Question: I am looking to learn a new language, , but I experience some difficulties with 20.03 (CB). I am currently running CB on my DELL XPS 13-9360 with Linux, 20.04.1 LTS. I installed CB with the instructions on this site: <URL> using 'sudo apt install codeblocks codeblocks-contrib'.
Now, I create a new project on CB, keeping the default options (with GNU GCC Compiler), but when I try to build the main.cpp file (), there is this error message:
obj/Debug/main.o: no such file or directory
error: no input files.

You can also see the properties of my project for Debug and advanced options:
<URL>
<URL>
Here is my installed packages list (got it with 'dpkg --list | grep c++'):
<URL>
Thanks already for any help you could bring me, and let me know if there is some missing information that you need to help me.
L.R.
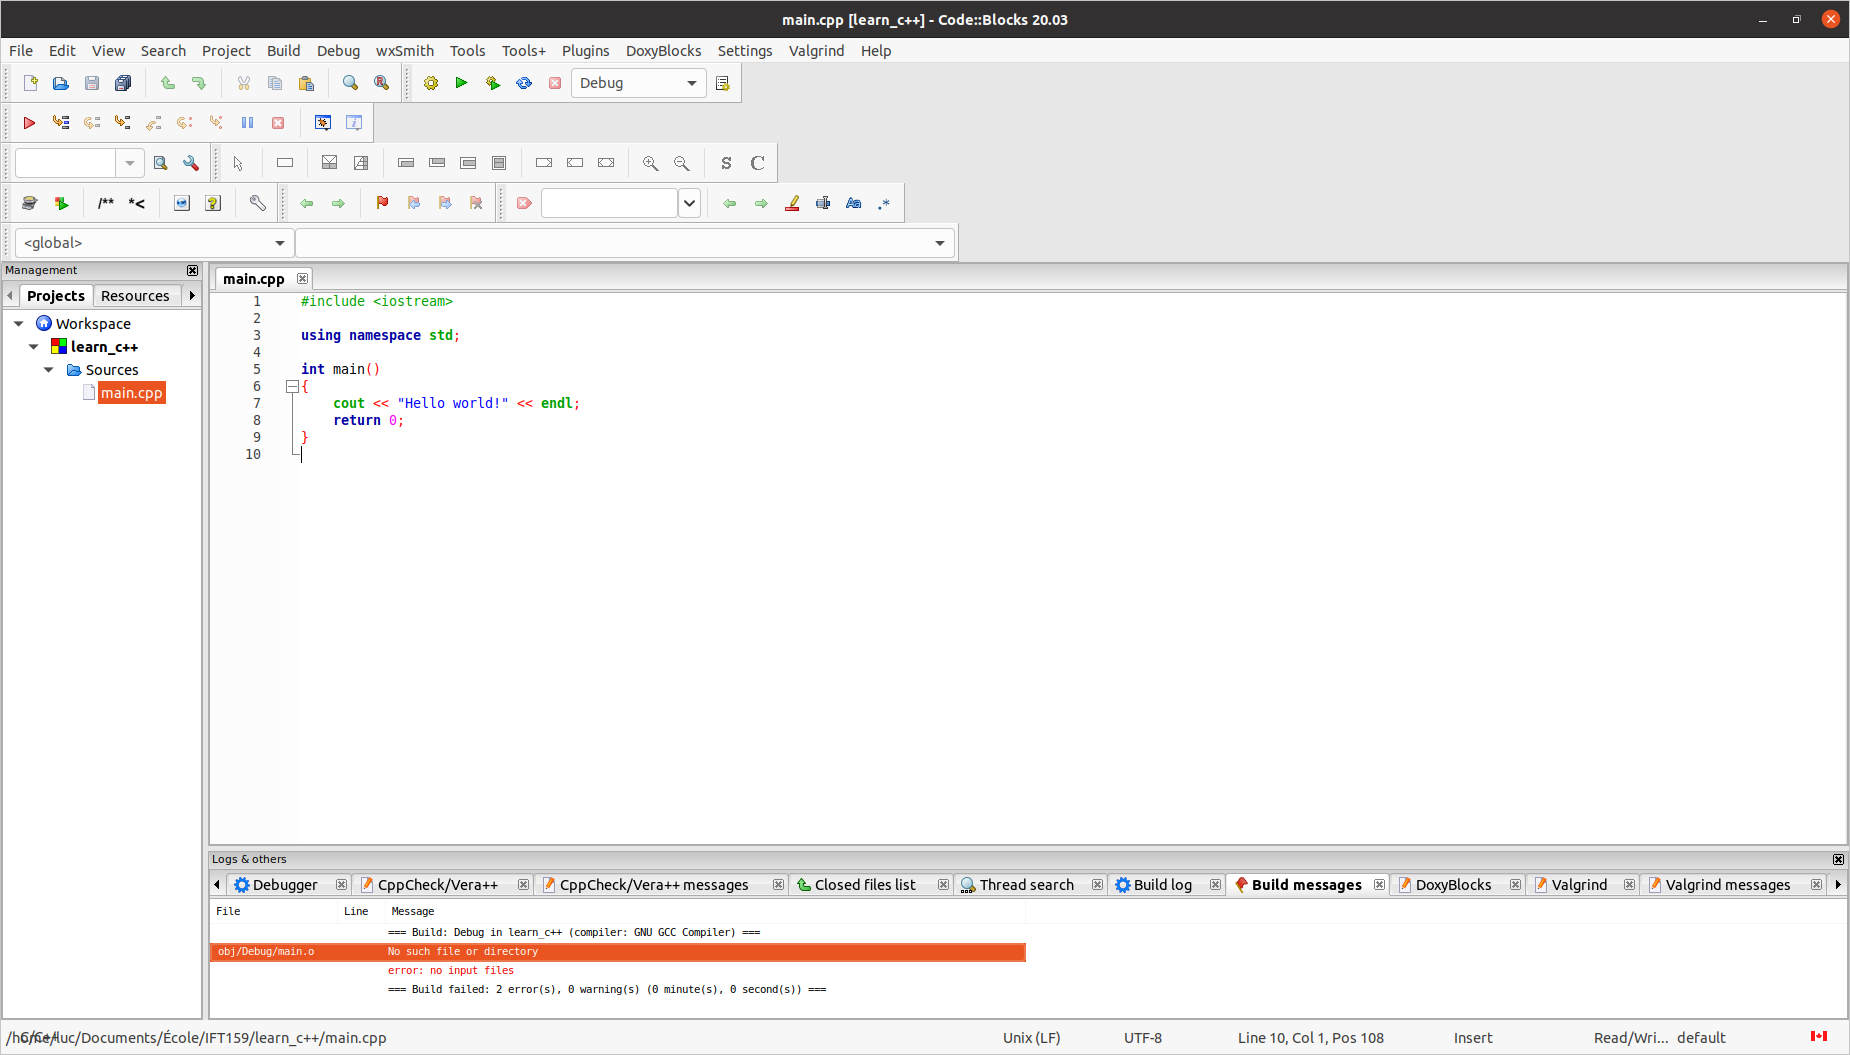
Answer: I'm afraid you were bitten by <URL>, which seems to have been plaguing Code::Blocks for a while now:
> #993 Will not compile sources on build if path contains international characters
You can try renaming your homework directory from "Ecole" to "Ecole" to see if that fixes it.